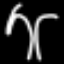
Label: palm tree